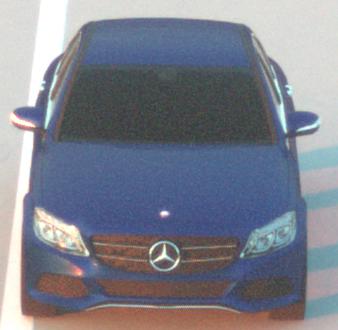
Make: Mercedes-Benz
Model: C 160
Detailed model: C-Class (205) Limousine
Model produced from: 2015/04
Model produced until: 2018/04
Doors: 4
Color: blue
Road condition: dry road
Daytime: sunrise or sunset
Contrast: medium contrast